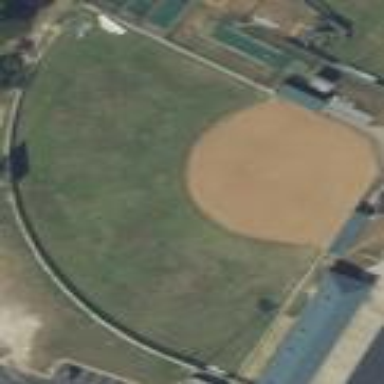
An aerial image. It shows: Baseball pitch for leisure land.